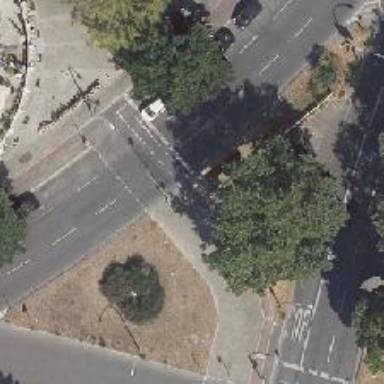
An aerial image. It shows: Road with traffic signals.